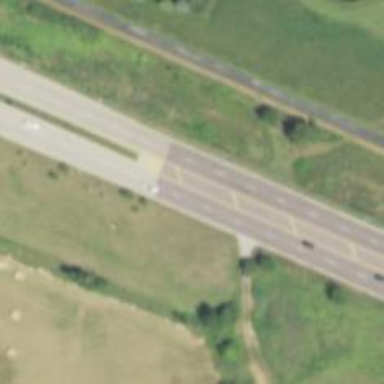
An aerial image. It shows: Primary highway.